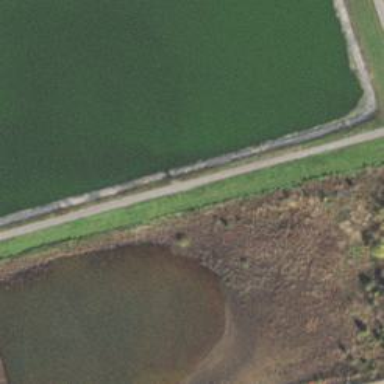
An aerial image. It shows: Reservoir.